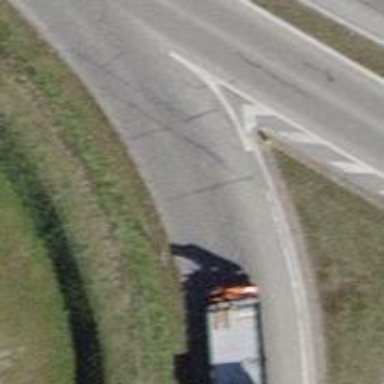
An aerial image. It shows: Secondary road with asphalt surface.